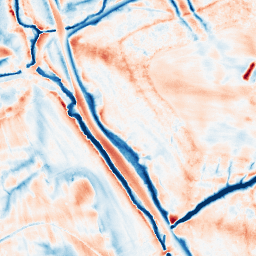
Category: edge_preserving
Decomposition family: guided
Decomposition parameters: radius: 8
eps: 0.001
Upsampling method: quintic
Upsampling parameters: scale: 2
Upsampling scale: 2